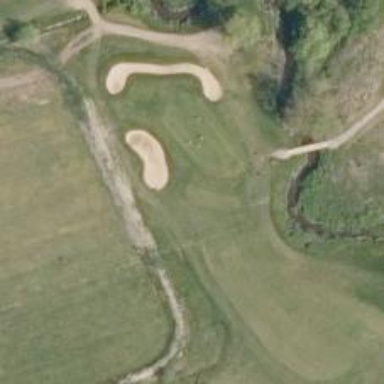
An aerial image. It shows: View of golf hole.